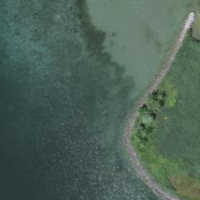
EUNIS habitat code: 14
Species observed at this site:
Corvus corone
Podiceps cristatus
Actitis hypoleucos
Fulica atra
Limosa lapponica
Podiceps nigricollis
Sylvia atricapilla
Chroicocephalus ridibundus
Larus michahellis
Cygnus olor
Gallinula chloropus
Tringa totanus
Tringa glareola
Columba livia
Acrocephalus scirpaceus
Charadrius hiaticula
Himantopus himantopus
Anas platyrhynchos
Alopochen aegyptiaca
Sturnus vulgaris
Larus canus
Aythya fuligula
Passer domesticus
Regulus ignicapilla
Tadorna tadorna
Columba palumbus
Turdus merula
Phalacrocorax carbo
Spatula clypeata
Hirundo rustica
Mergus merganser
Milvus migrans
Sterna hirundo
Calidris pugnax
Ichthyaetus melanocephalus
Motacilla alba